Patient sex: F
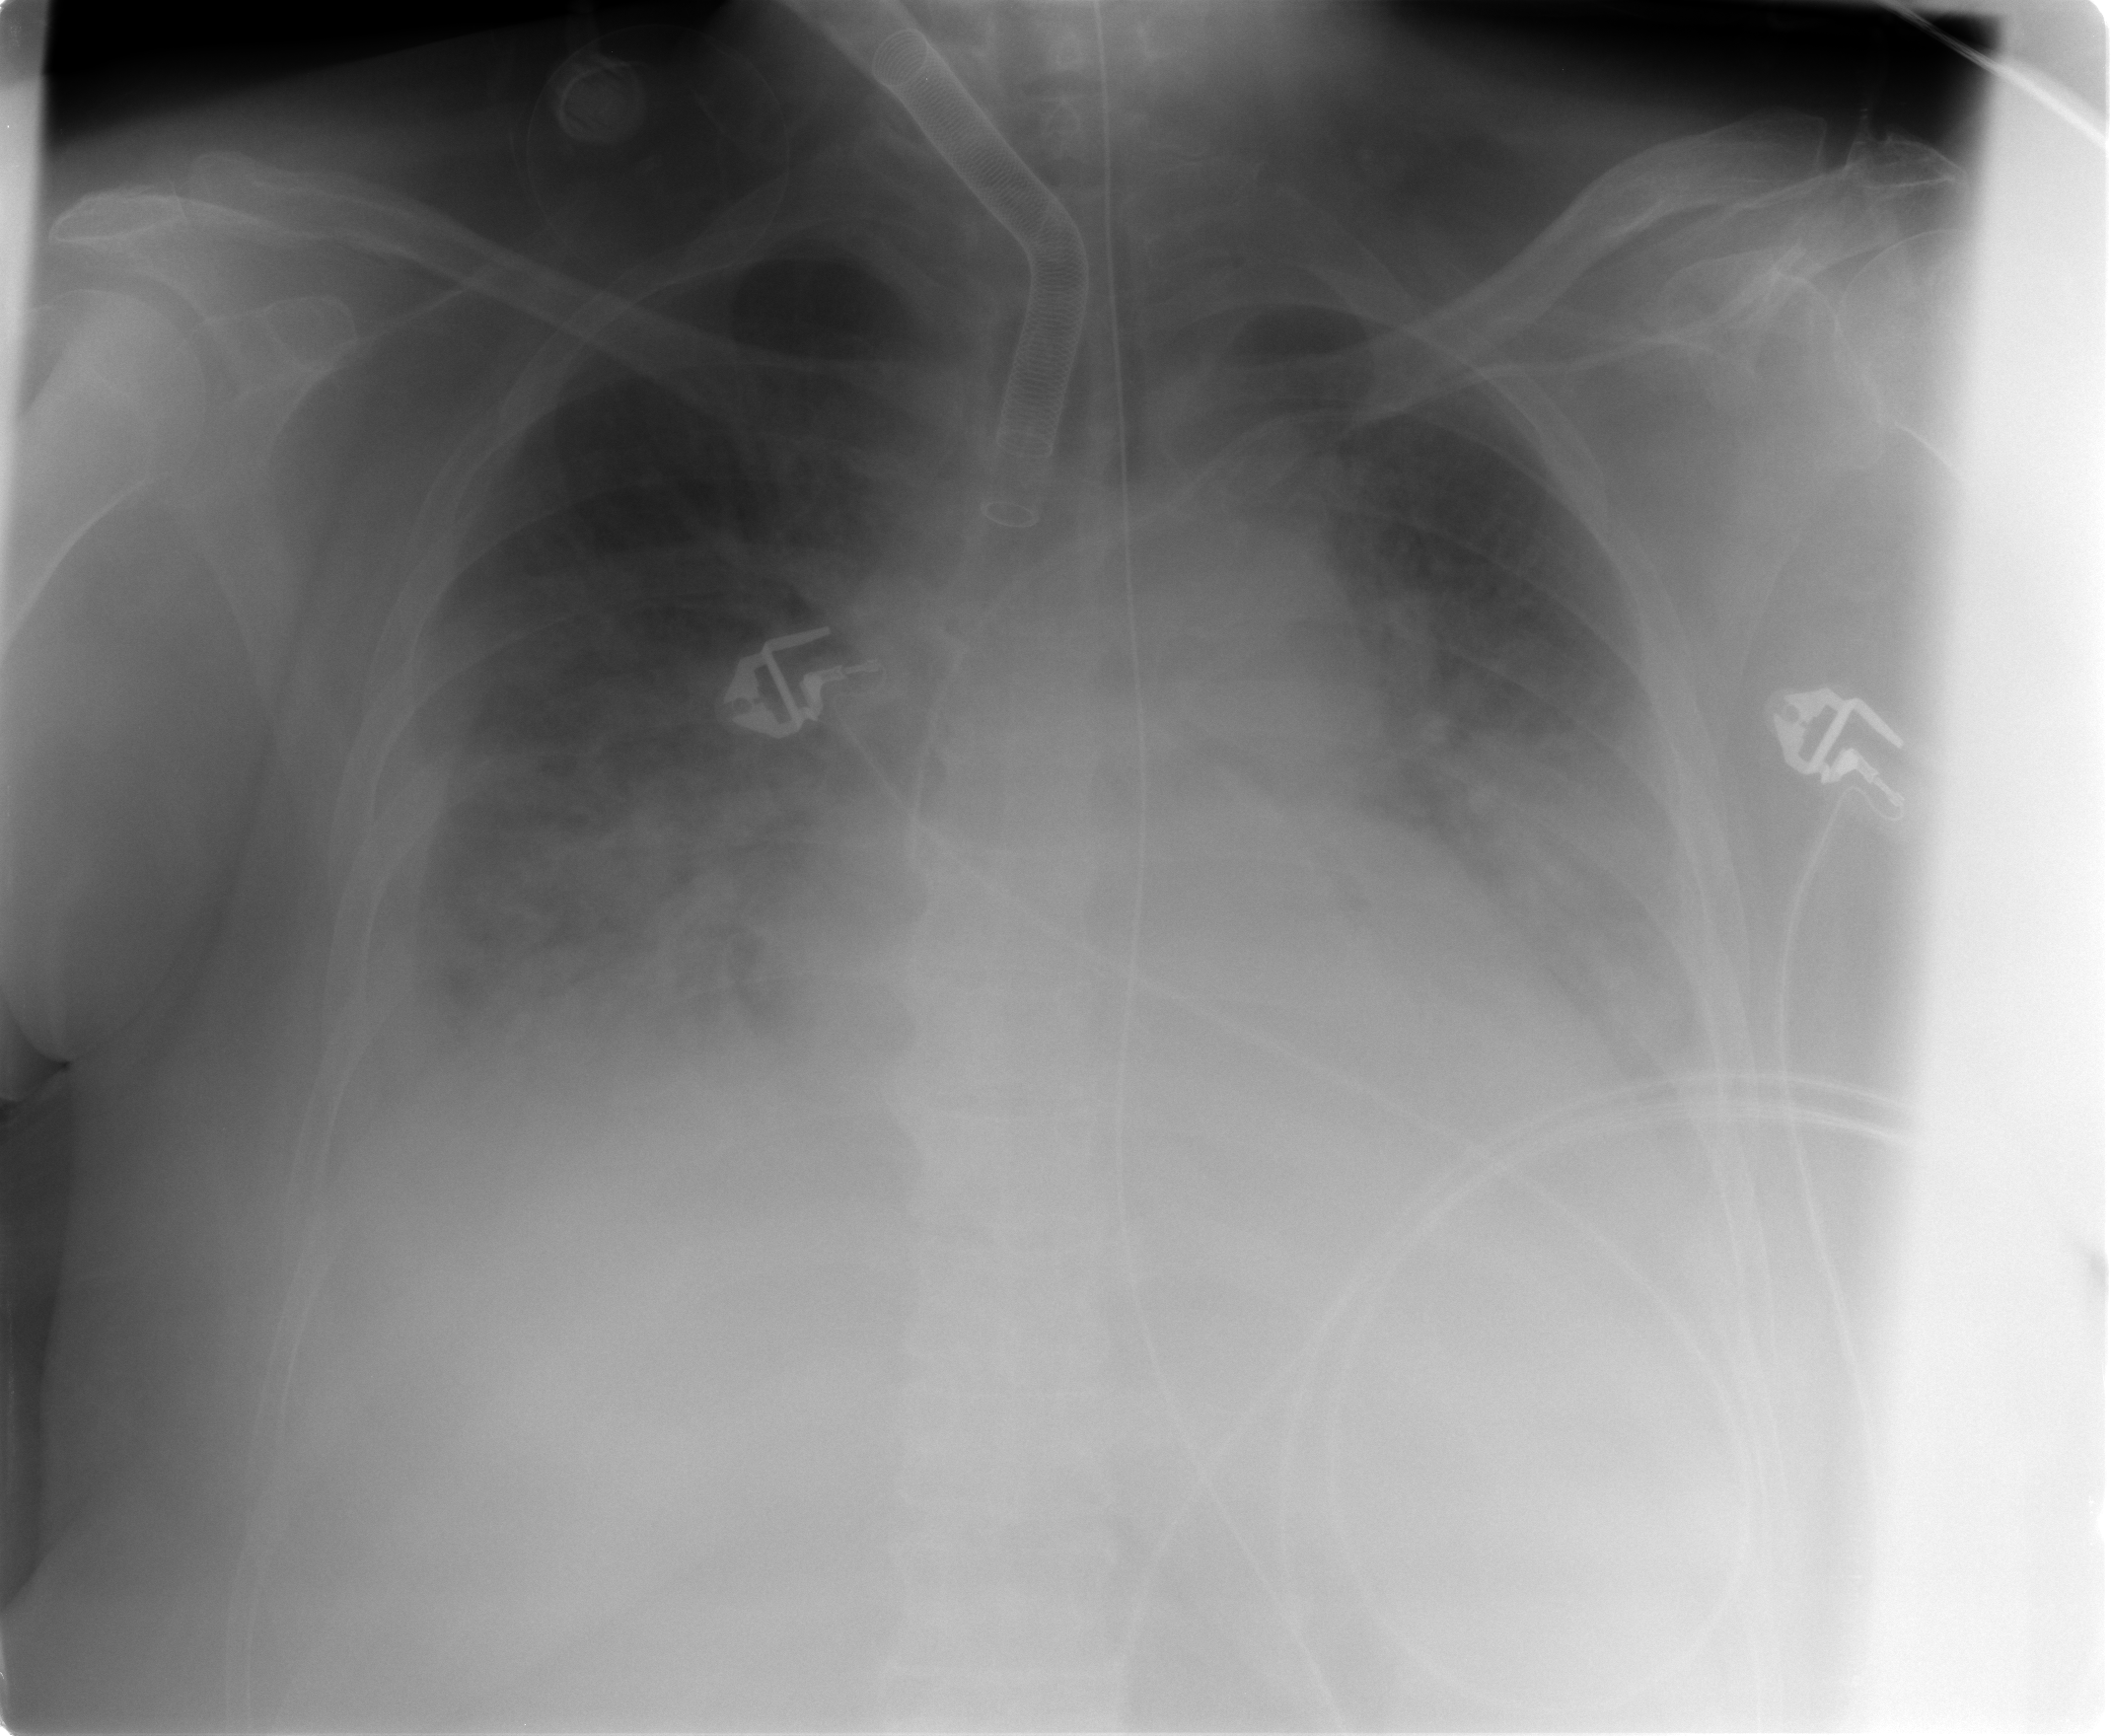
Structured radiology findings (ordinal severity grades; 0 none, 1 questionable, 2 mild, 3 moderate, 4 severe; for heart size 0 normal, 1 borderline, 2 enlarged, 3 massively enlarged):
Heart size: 0
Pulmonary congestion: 4
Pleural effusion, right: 3
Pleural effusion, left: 3
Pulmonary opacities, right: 3
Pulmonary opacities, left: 3
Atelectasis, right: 3
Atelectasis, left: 3